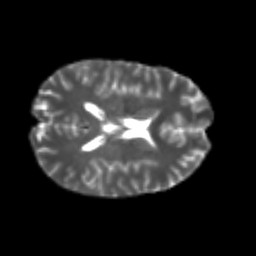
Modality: T2w
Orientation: axial
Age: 20
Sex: female
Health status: healthy
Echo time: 0.074 s